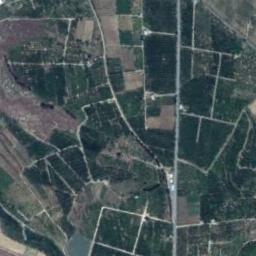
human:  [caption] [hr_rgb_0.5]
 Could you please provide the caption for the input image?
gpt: Lots of rectangular farmlands of different colors and sizes are on the ground and some paths go through the farmlands .

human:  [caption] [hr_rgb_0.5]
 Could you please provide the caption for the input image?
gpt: There are many roads of different lengths in rectangular farmlands .

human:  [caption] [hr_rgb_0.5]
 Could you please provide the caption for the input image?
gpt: Many pieces of rectangular farmland of varying sizes mixed with dark green, light green, and tan .

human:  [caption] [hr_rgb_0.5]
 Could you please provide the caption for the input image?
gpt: There are some deep green and bare rectangular farmland .

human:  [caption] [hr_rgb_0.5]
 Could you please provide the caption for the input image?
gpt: There are many green rectangular farmlands and many paths .